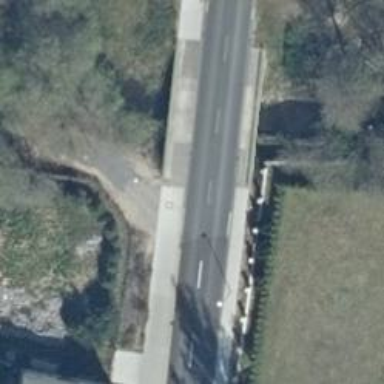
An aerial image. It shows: Primary highway bridge with asphalt surface.